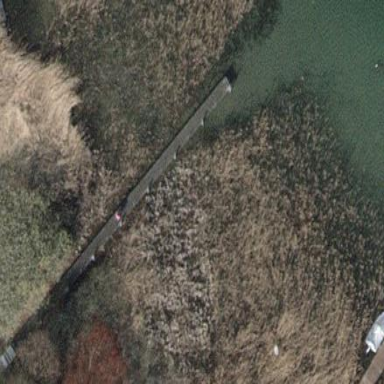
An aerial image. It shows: Man-made pier.